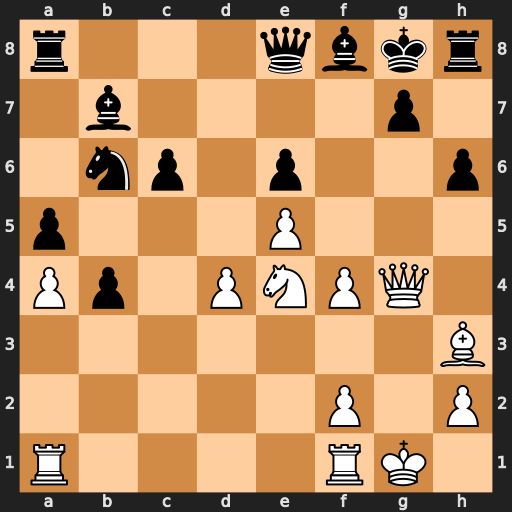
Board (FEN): r3qbkr/1b4p1/1np1p2p/p3P3/Pp1PNPQ1/7B/5P1P/R4RK1
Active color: w
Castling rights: -
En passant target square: -
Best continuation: Nf6+ Kf7 Nxe8